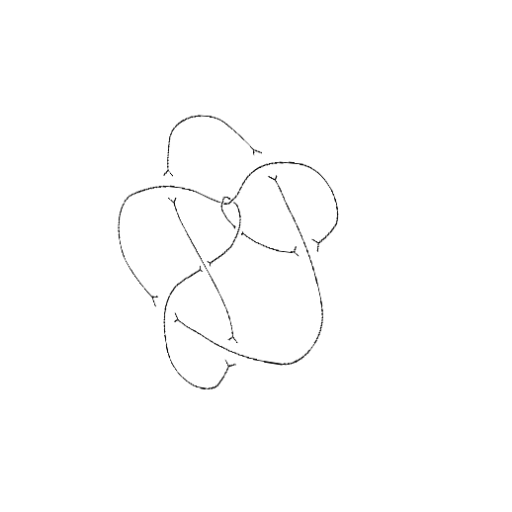
Crossing number: 9